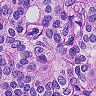
Metastatic tissue present: yes